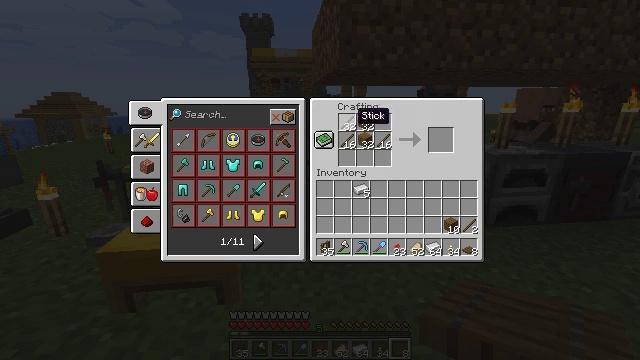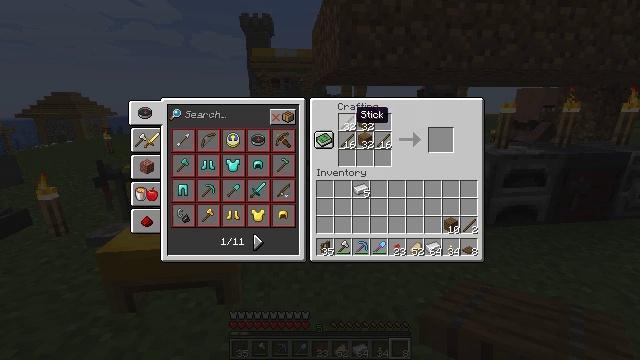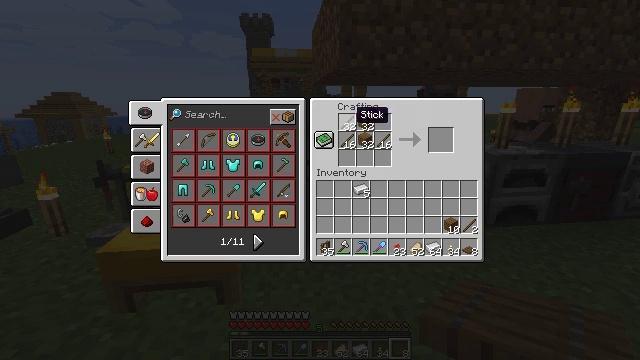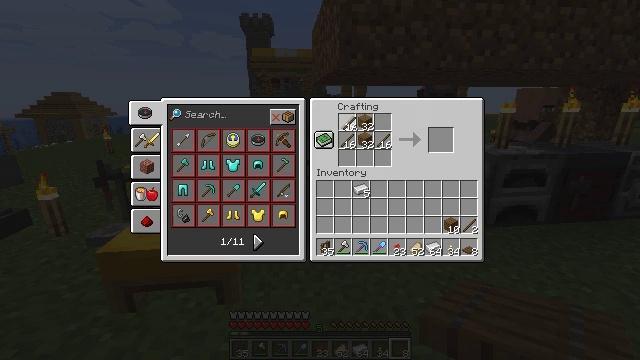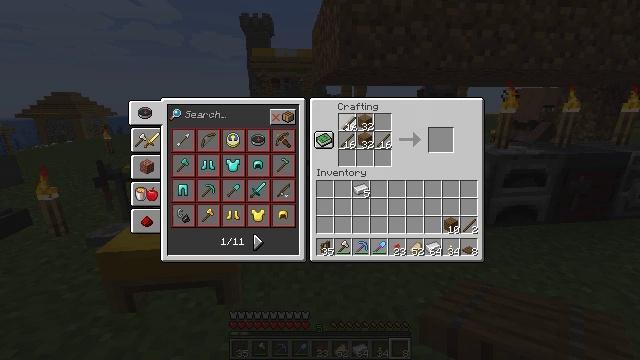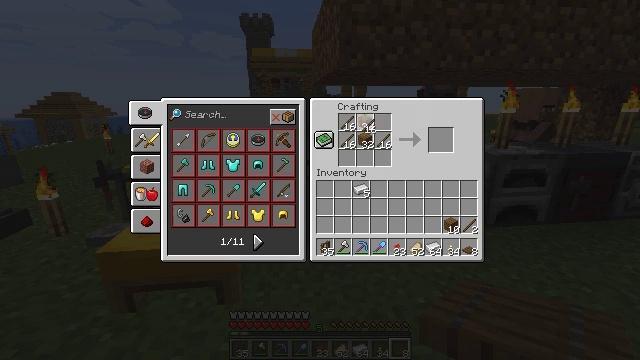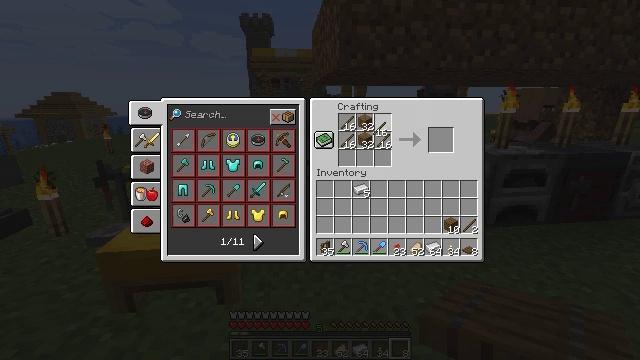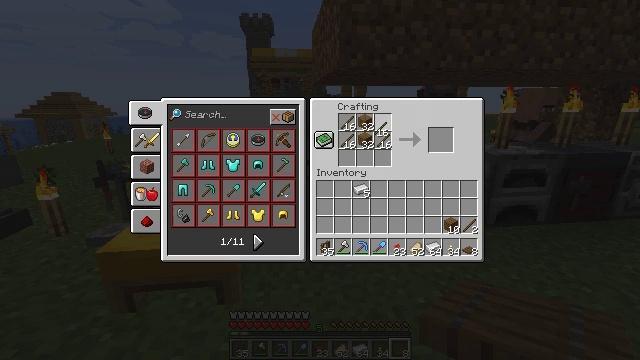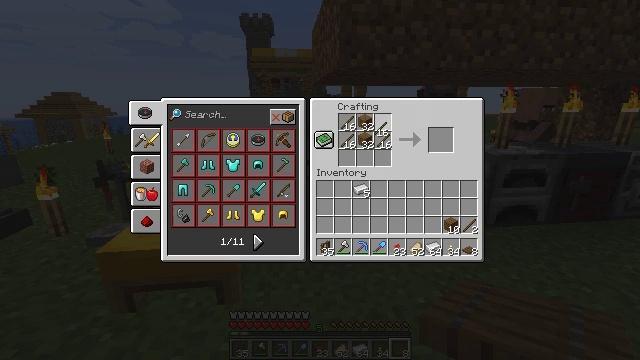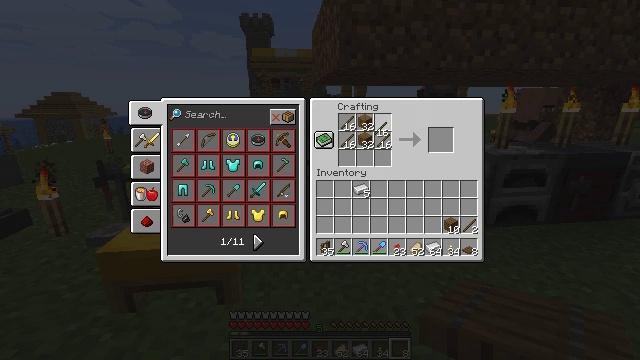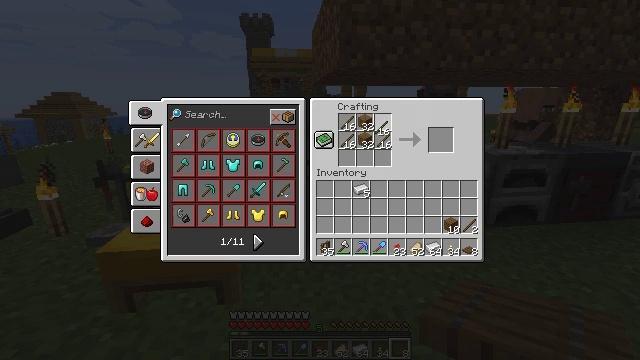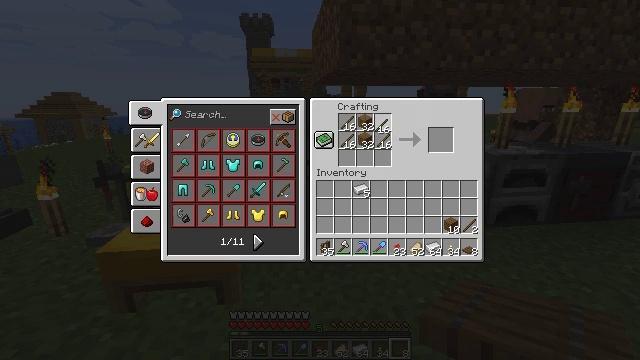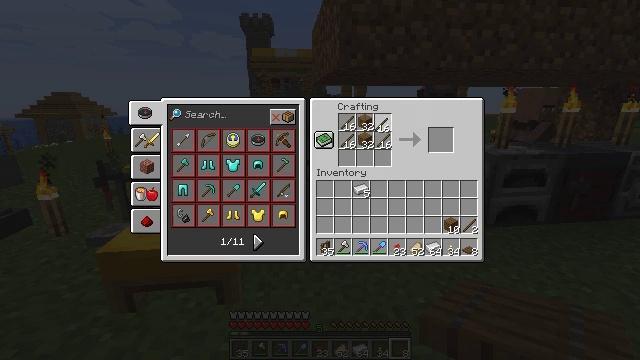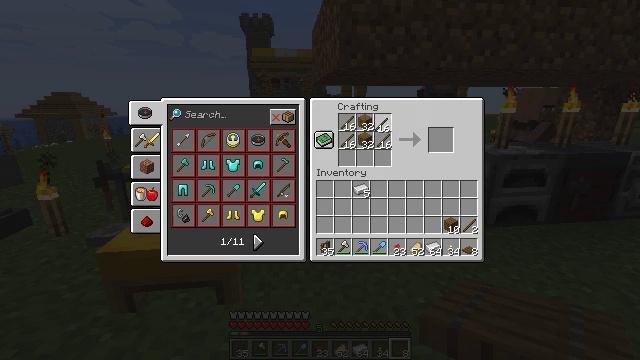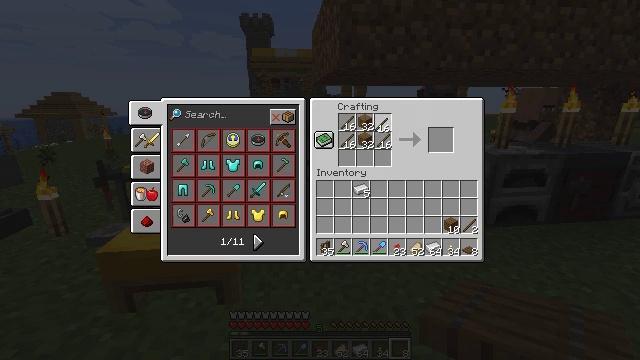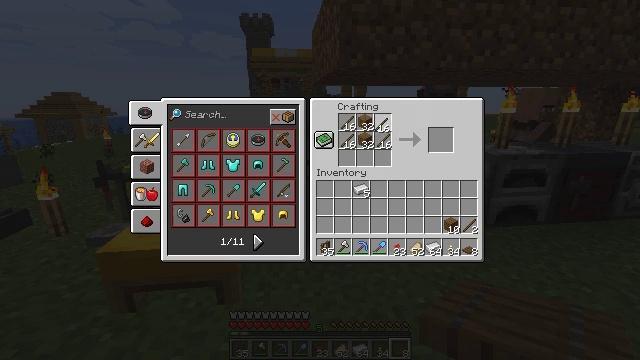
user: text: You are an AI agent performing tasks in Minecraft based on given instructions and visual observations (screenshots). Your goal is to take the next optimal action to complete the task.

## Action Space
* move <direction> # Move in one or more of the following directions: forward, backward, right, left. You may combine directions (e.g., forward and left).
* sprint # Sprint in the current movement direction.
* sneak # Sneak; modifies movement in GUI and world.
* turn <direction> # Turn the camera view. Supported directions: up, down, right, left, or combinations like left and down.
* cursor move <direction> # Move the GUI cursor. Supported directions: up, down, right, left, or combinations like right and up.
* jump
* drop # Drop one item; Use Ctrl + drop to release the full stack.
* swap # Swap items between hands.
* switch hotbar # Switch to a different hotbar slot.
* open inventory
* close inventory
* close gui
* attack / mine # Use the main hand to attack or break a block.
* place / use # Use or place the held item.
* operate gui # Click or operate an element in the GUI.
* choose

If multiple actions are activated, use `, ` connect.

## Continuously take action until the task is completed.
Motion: motion action
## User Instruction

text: Make a spruce fence gate with sticks and spruce planks.
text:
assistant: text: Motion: no_op
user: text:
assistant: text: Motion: no_op
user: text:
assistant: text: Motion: choose
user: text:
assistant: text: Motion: choose
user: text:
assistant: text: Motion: cursor move right
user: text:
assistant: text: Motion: cursor move right
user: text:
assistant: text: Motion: no_op
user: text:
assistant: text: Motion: no_op
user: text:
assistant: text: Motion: no_op
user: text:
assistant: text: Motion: no_op
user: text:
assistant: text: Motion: no_op
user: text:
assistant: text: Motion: no_op
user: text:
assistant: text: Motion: operate gui
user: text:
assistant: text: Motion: operate gui
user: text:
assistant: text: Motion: operate gui
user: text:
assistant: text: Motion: no_op
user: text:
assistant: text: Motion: no_op
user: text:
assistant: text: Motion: no_op
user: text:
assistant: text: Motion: no_op
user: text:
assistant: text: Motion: no_op
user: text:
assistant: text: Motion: no_op
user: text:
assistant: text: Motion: no_op
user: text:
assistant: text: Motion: no_op
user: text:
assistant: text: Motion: no_op
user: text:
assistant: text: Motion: choose
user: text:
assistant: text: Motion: choose
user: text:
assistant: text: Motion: no_op
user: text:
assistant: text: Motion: cursor move right and down
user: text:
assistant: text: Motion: cursor move right and down
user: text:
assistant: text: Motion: no_op